【题型】填空题　【知识点】立体几何　【难度】medium
如图所示，在直三棱柱 \(ABC-A_1B_1C_1\) 中，\(AA_1=1\)，\(AB=BC=\sqrt{3}\)，\(\cos\angle ABC=\frac{1}{3}\)，点 \(P\) 是线段 \(A_1B\) 上的一动点，则线段 \(AP+PC_1\) 的最小值为\(\underline{\quad\quad}\).

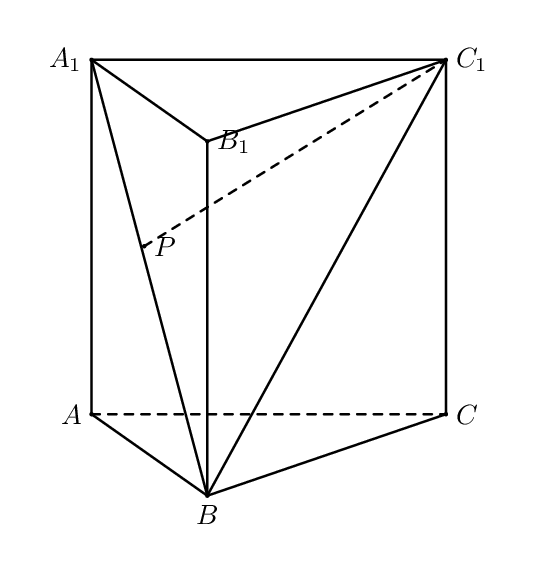
【解答】
\textbf{【答案】} \(\sqrt{7}\)

\vspace{0.3cm}
\textbf{【分析】} 连接 \(BC_1\)，得 \(V A_1BC_1\)，以 \(A_1B\) 所在直线为轴，将 \(V A_1BC_1\) 所在平面旋转到平面 \(ABB_1A_1\)，设点 \(C_1\) 的新位置为 \(C'\)，连接 \(AC'\)，再根据两点之间线段最短，结合勾股定理，余弦定理等求解 \(AC'\) 即可.

\vspace{0.3cm}
\textbf{【详解】} 连接 \(BC_1\)，得 \(V A_1BC_1\)，以 \(A_1B\) 所在直线为轴，将 \(V A_1BC_1\) 所在平面旋转到平面 \(ABB_1A_1\)，

设点 \(C_1\) 的新位置为 \(C'\)，连接 \(AC'\)，则有 \(AP+PC_1=AP+PC'\geq AC'\)，如图，

当 \(A,P,C'\) 三点共线时，则 \(AC'\) 即为 \(AP+PC_1\) 的最小值，

在三角形 \(ABC\) 中，\(AB=BC=\sqrt{3}\)，\(\cos\angle ABC=\frac{1}{3}\)，

由余弦定理得 \(AC=\sqrt{AB^2+BC^2-2AB\cdot BC\cos B}=\sqrt{3+3-2\times3\times\frac{1}{3}}=2\)，

所以 \(A_1C_1=2\)，即 \(A_1C'=2\)，

在 \(\triangle A_1AB\) 中，\(AA_1=1\)，\(AB=\sqrt{3}\)，

由勾股定理可得 \(A_1B=\sqrt{AA_1^2+AB^2}=\sqrt{1+3}=2\) 且 \(\angle AA_1B=60^\circ\)，

同理可求 \(C_1B=2\)，因为 \(A_1B=BC_1=A_1C_1=2\)，

所以 \(V A_1BC_1\) 为等边三角形，所以 \(\angle BA_1C_1=60^\circ\)，

所以在 \(\square AA_1C'\) 中，\(\angle AA_1C'=\angle AA_1B+\angle BA_1C'=120^\circ\)，\(AA_1=1,A_1C'=2\)，

由余弦定理得 \(AC'=\sqrt{1+4-2\times1\times2\times\left(-\frac{1}{2}\right)}=\sqrt{7}\).

故答案为：\(\sqrt{7}\).
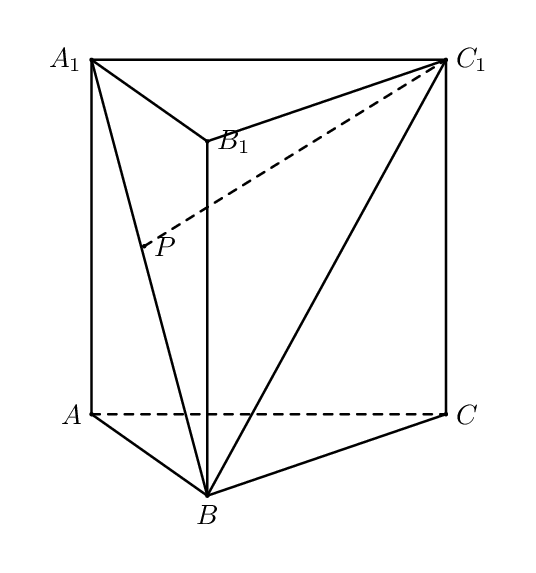
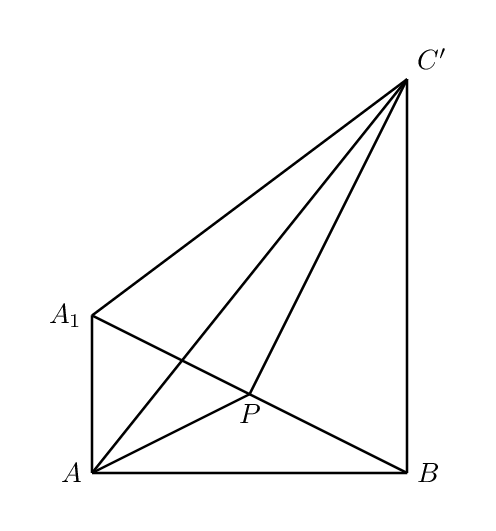